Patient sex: M
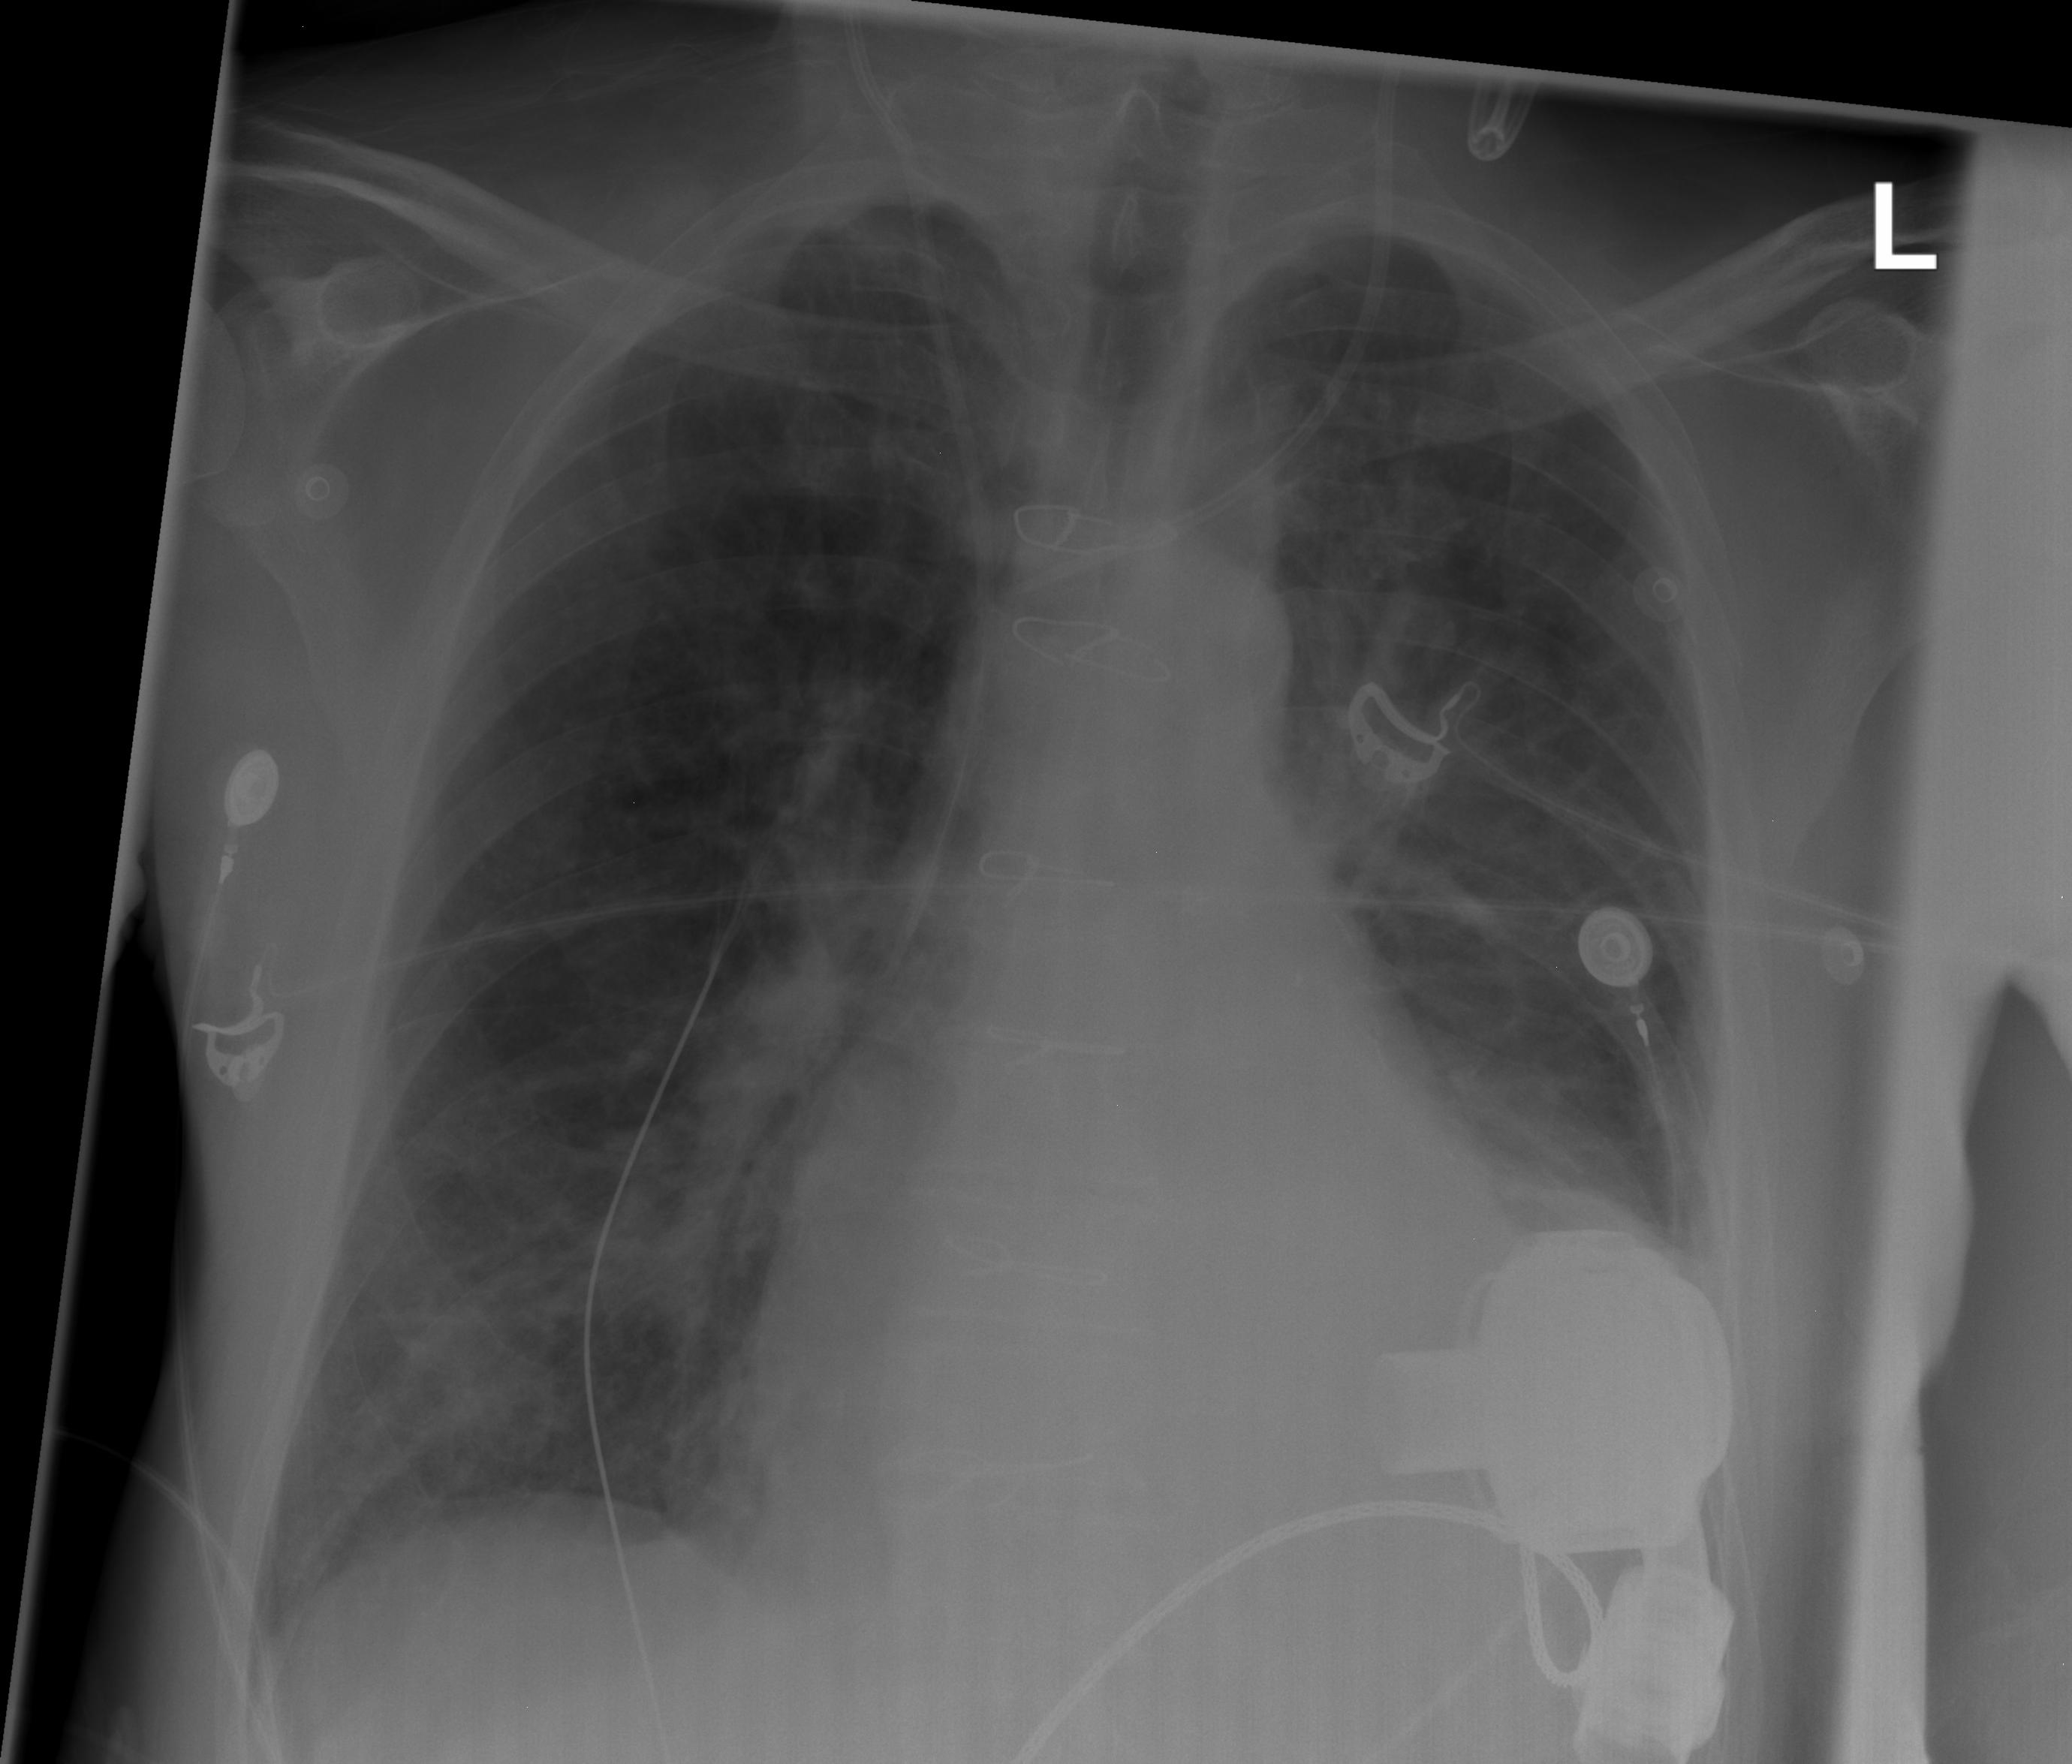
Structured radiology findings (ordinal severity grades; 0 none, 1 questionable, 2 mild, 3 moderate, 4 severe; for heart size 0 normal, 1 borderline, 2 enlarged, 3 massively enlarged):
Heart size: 2
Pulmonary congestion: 0
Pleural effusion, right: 0
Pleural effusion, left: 2
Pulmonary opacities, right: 2
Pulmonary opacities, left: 1
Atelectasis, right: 0
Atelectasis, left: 2